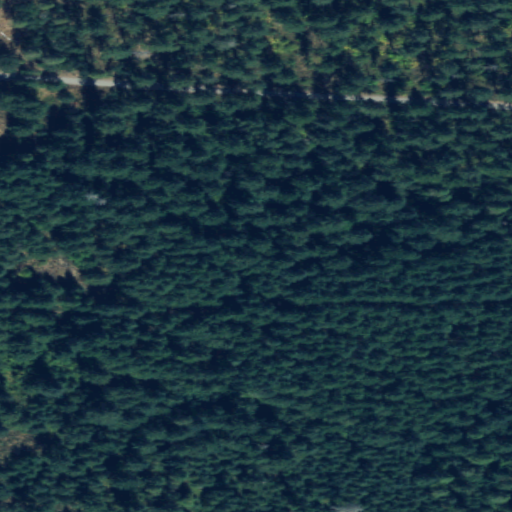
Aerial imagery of mountain in Washington named Cheek Hill containing evergreen forest, deciduous forest, and grassland